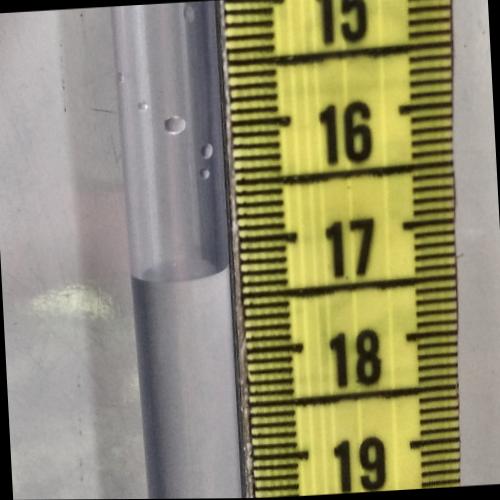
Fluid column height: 17.3 cm